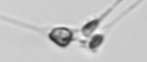
Label: Asterionellopsis_glacialis